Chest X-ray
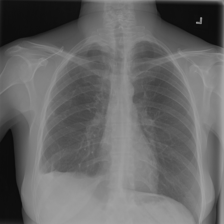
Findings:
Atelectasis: positive
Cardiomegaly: negative
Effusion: negative
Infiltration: negative
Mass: negative
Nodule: negative
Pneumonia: negative
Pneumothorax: negative
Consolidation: negative
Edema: negative
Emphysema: negative
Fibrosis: negative
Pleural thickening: negative
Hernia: negative